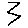
Label: zigzag